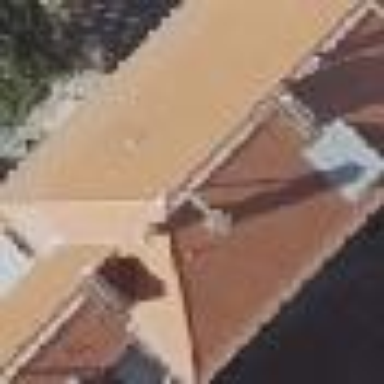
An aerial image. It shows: Hipped roof on residential building.